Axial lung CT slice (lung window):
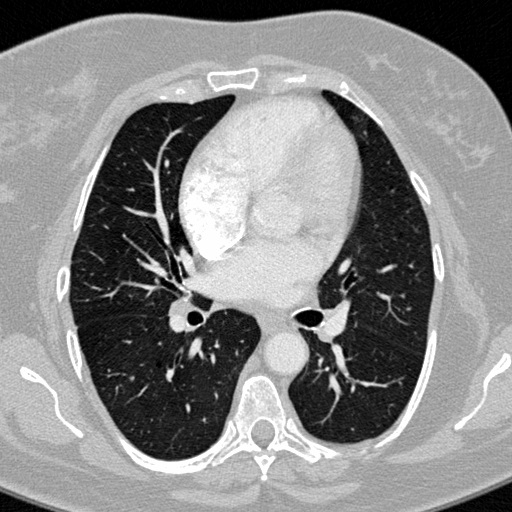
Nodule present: no